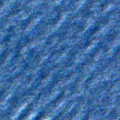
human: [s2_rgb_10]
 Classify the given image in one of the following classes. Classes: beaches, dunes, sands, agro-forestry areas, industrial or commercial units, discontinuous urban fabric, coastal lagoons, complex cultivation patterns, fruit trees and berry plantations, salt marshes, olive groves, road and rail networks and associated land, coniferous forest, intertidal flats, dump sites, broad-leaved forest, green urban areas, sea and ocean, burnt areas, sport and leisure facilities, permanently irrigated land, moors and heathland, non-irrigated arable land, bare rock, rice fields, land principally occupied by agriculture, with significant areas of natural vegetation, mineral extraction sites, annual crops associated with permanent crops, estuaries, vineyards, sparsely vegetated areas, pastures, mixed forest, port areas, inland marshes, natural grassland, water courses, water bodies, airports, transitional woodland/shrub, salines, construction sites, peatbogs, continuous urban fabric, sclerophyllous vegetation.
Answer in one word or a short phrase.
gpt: sea and ocean